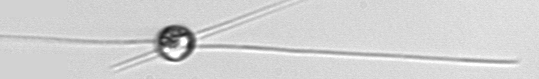
Label: Chaetoceros_danicus